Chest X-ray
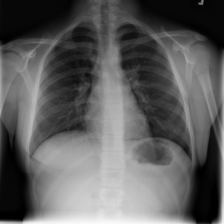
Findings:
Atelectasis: negative
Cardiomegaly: negative
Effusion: negative
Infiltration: negative
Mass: positive
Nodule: negative
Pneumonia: negative
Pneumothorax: negative
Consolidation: negative
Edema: negative
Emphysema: negative
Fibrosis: negative
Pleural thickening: negative
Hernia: negative